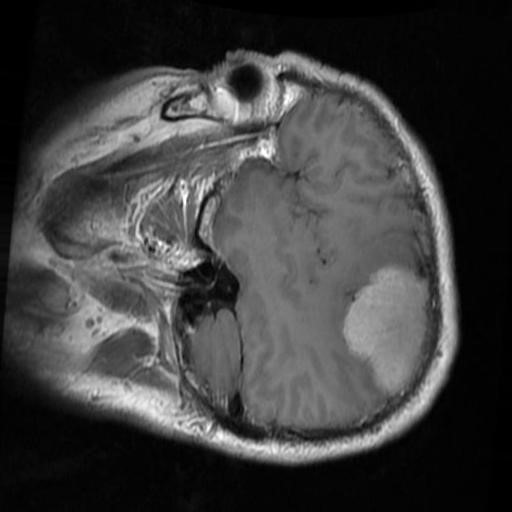
Label: brain_menin